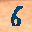
Label: 6